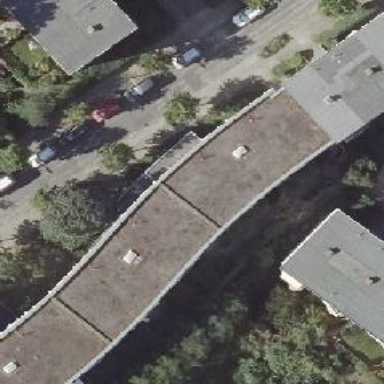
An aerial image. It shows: Flat-roofed residential building.